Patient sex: F
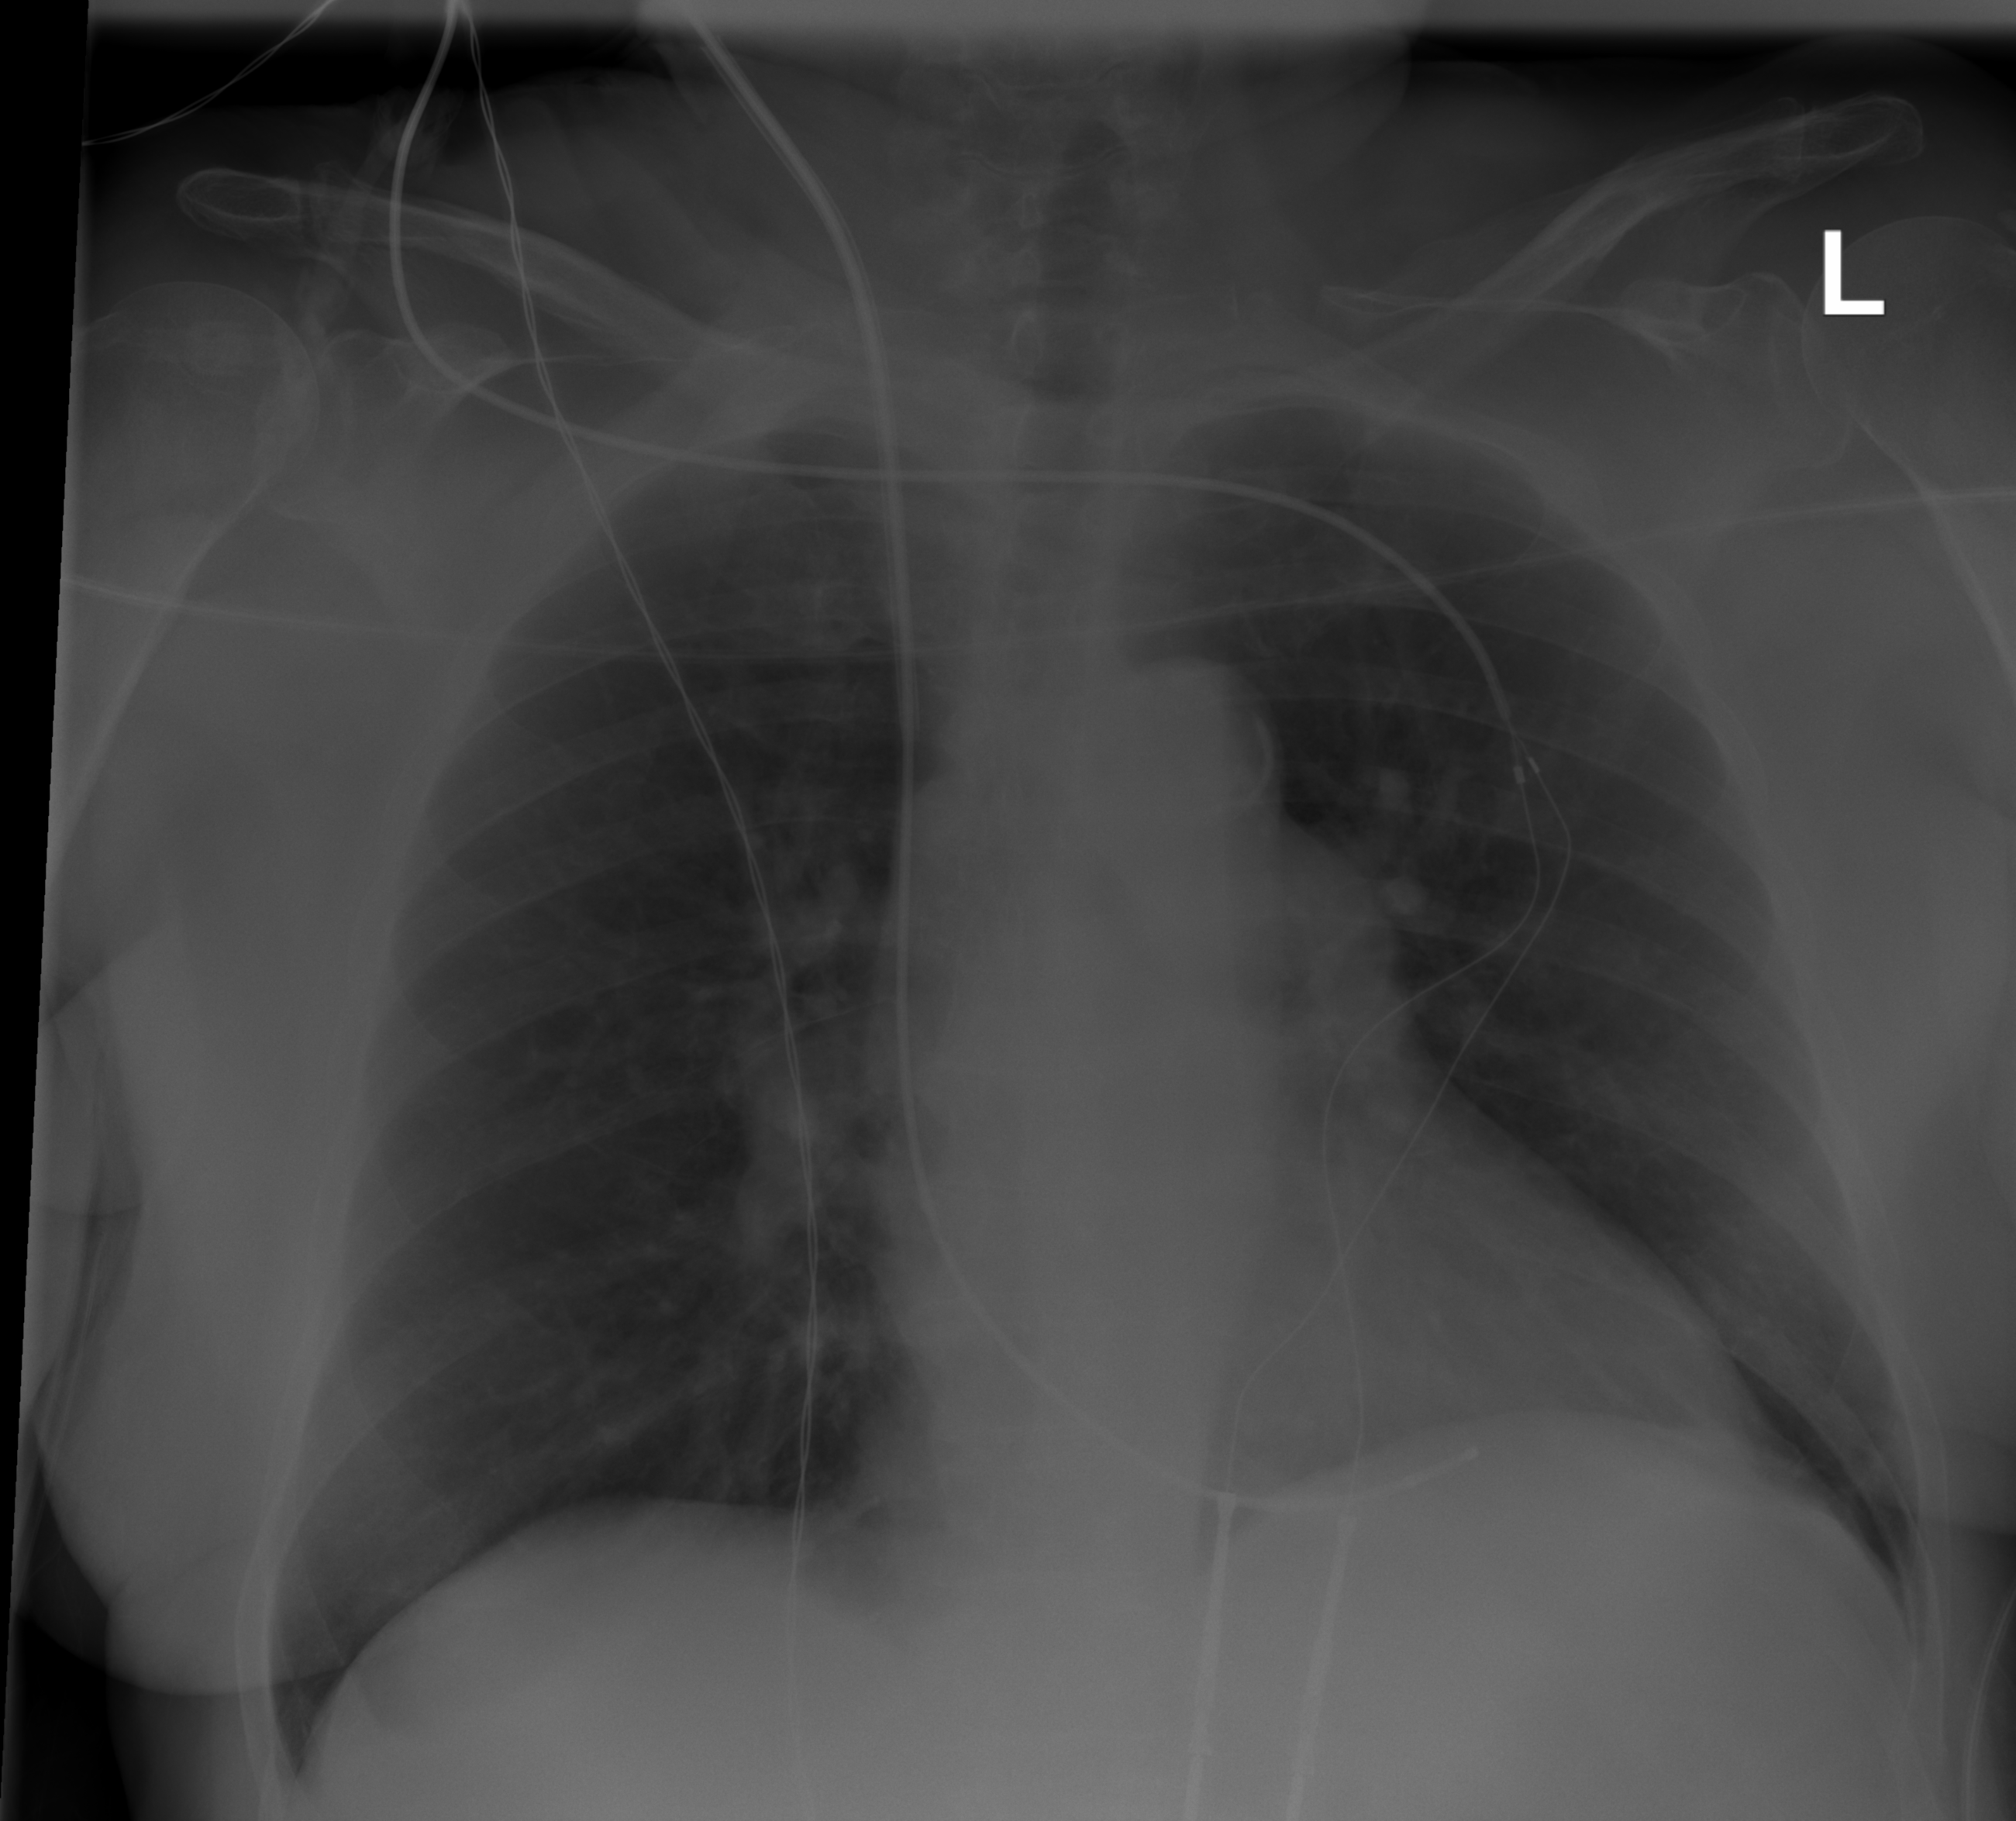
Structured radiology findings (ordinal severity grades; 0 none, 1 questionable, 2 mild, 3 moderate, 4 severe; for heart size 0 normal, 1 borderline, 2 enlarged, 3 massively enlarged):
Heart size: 0
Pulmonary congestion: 0
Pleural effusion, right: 0
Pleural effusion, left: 0
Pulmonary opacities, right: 0
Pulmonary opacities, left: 0
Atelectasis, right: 1
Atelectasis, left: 1